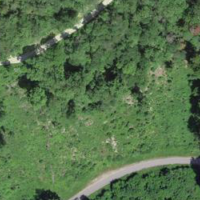
EUNIS habitat code: 44
Species observed at this site:
Saponaria ocymoides